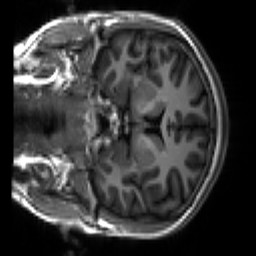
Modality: T1w
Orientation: coronal
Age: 18
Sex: male
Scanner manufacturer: siemens
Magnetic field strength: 3 T
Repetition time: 2.3 s
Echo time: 0.00266 s